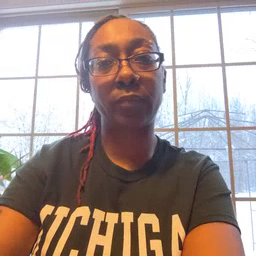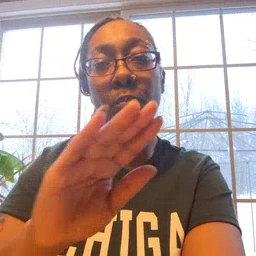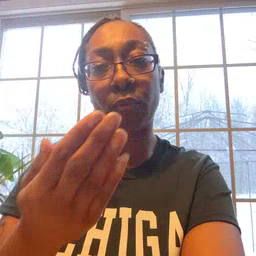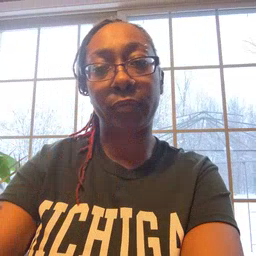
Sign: book